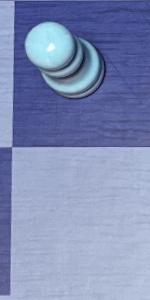
Label: Empty